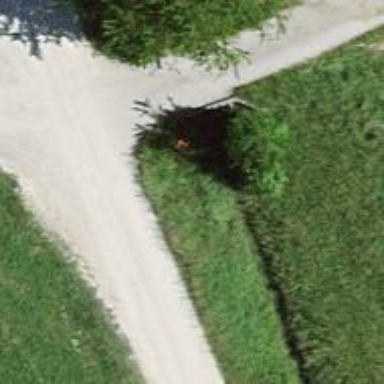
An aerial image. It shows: View of pole with roofed pipeline marker.